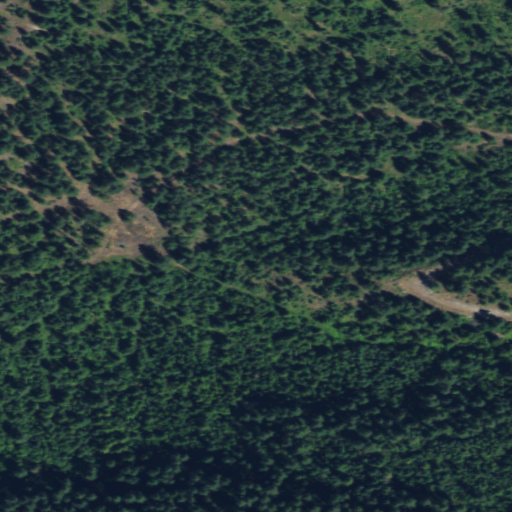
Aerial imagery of valley in Washington named White Horse Canyon containing evergreen forest and woody wetlands